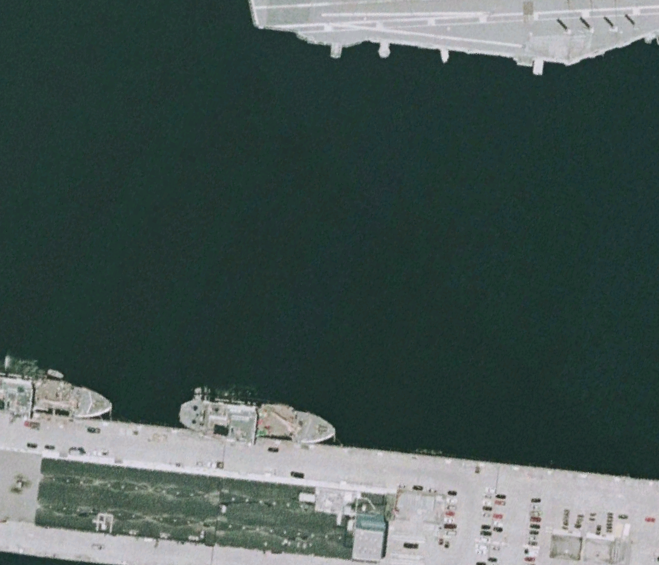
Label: aircraft_carrier